Question: I try to recreate this :

The main problem is that i have 160 users and 26 pages. And i need to add or remove ID or page ID sometimes. How can i do that with Python ?
I see two separate problems, first to create it in Python and then to change it to "columns" like in Excel or CSV and i don't know where to start ?
Expect that :
'''
users = ["a", "b", "c"]
liste_page = []
for i in range(27):
liste_page.append(i)
full = dict(zip(liste_page, users))
'''
Thanks for your help
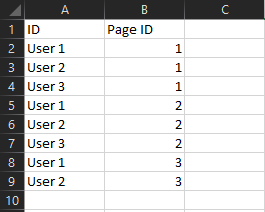
Answer: This should work for you I believe:
'''
import pandas as pd
import itertools
a=tuple(map(lambda x:f'User {x}' ,list(range(1,161))))
b=range(1,27)
final_df = pd.DataFrame(list(itertools.product(a, b)), columns = ['ID', 'Page ID'])
final_df.to_csv('Final_output.csv', index=False)
'''
Final output is:
'''
print(final_df)
ID Page ID
0 User 1 1
1 User 1 2
2 User 1 3
3 User 1 4
4 User 1 5
... ... ...
4155 User 160 22
4156 User 160 23
4157 User 160 24
4158 User 160 25
4159 User 160 26
[4160 rows x 2 columns]
'''